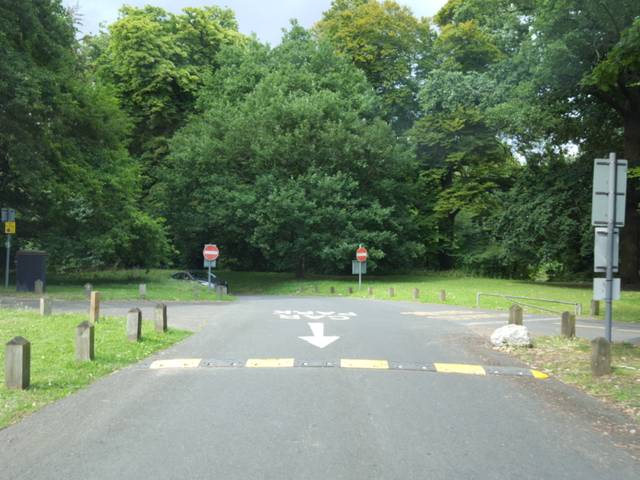
Region: United Kingdom
Coordinates: 51.269, 0.5401